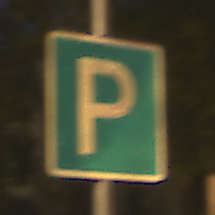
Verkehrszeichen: Parken
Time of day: Night
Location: Outdoor (Urban)
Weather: Clear
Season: NotSpecified
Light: Artificial